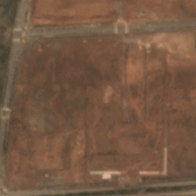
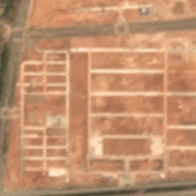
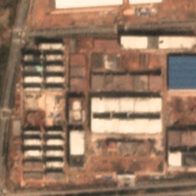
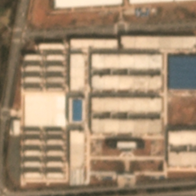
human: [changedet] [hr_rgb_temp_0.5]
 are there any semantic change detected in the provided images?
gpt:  some of the plants have been removed and a resedential areas taken the place of trees and bareland .

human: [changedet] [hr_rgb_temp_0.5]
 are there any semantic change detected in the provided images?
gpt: some plants have been removed and houses appeared  .

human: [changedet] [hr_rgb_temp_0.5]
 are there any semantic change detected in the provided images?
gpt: several houses are constructed on the bareland in place of the trees .

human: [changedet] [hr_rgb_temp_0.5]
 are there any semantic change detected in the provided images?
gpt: houses are built on bareland and trees disappeared .

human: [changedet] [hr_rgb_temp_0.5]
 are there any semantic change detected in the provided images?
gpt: some vegetation is removed and resedential area with houses and roads built .